Question: I have problem with emulator in Android Studio it looks like this:

I have read that i must turn off starting by snapshot and I don't know how to do that.
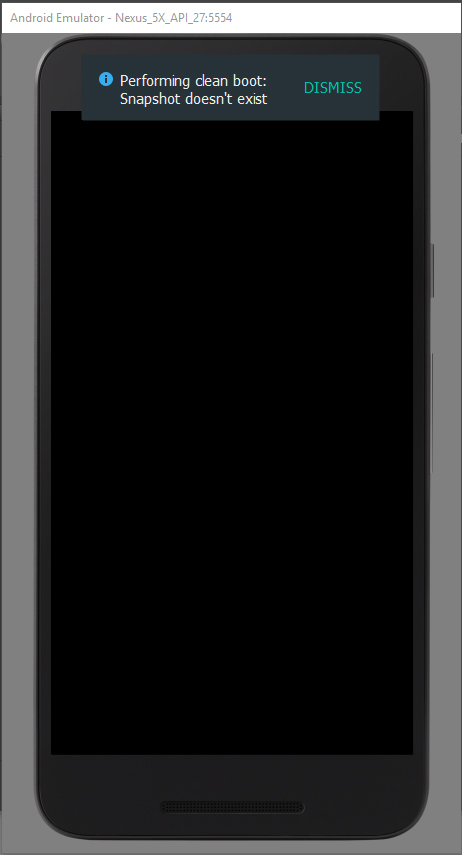
Answer: First time you create an Emulator you will see this message. If you will close the emulator, the next time you run the Emulator you won't see this message. If this happens the next time you start the emulator, I suggest that you delete the old emulator(s) and start an clean new one. p.s. Make sure you upgraded the HAXM as well.